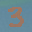
Label: 3